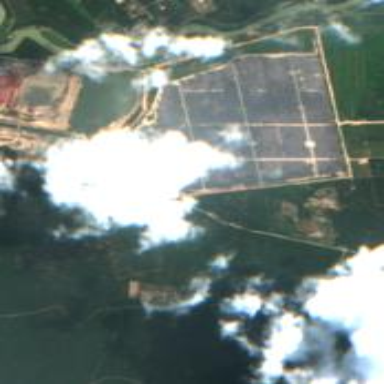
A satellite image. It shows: Industrial area with solar power plant using photovoltaic technology.